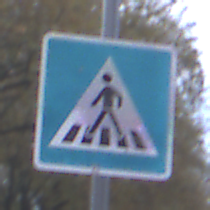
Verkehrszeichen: FussgaengerueberwegRechts
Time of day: SunriseSunset
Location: Outdoor (Urban)
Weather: PartlyCloudy
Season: NotSpecified
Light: Natural